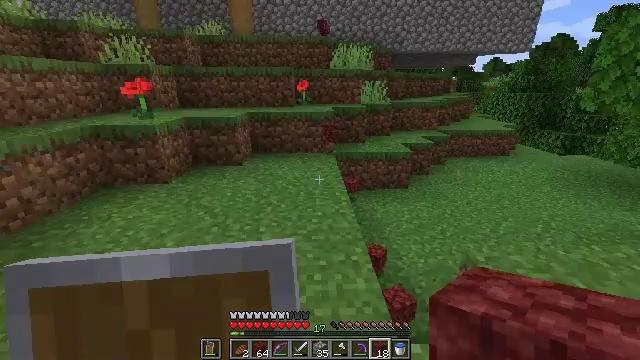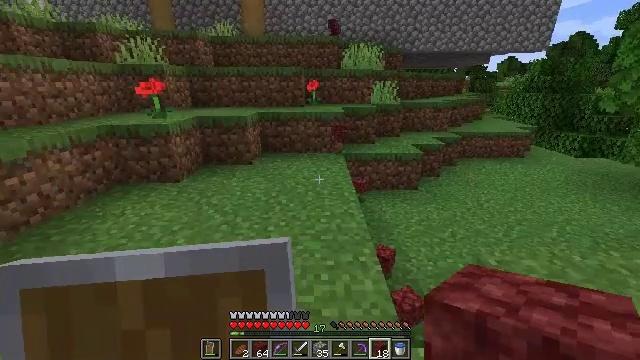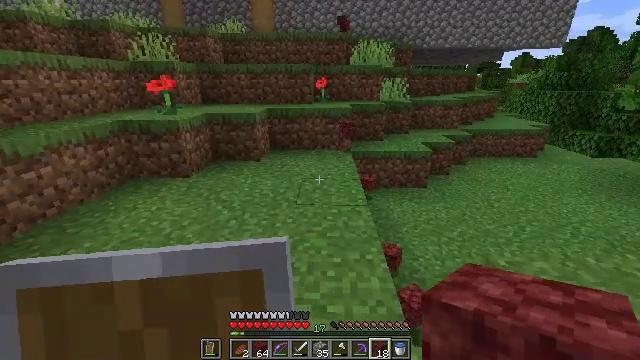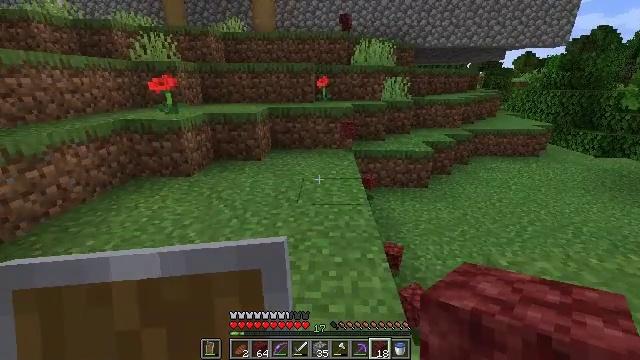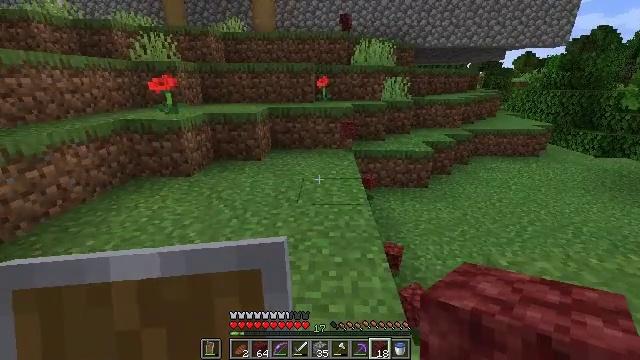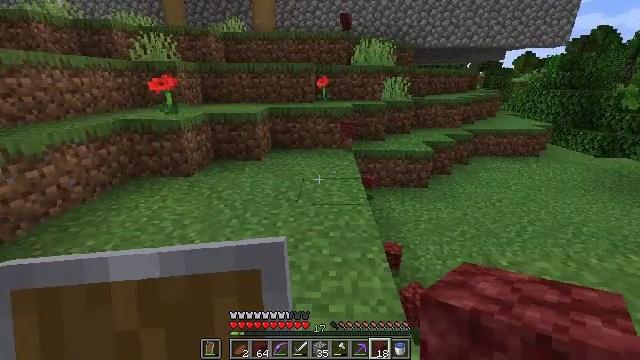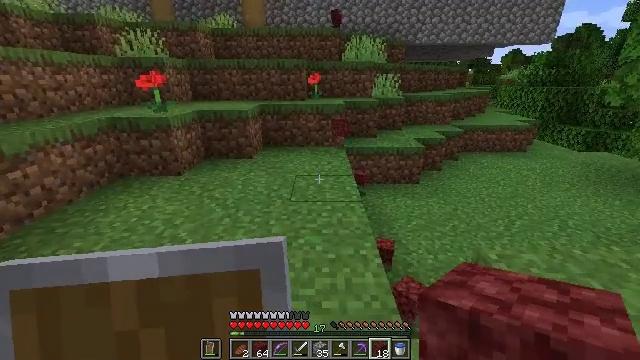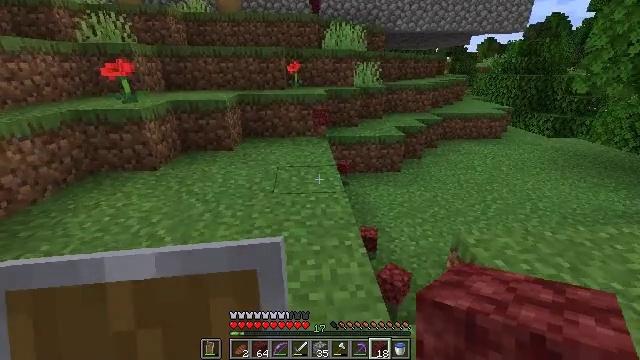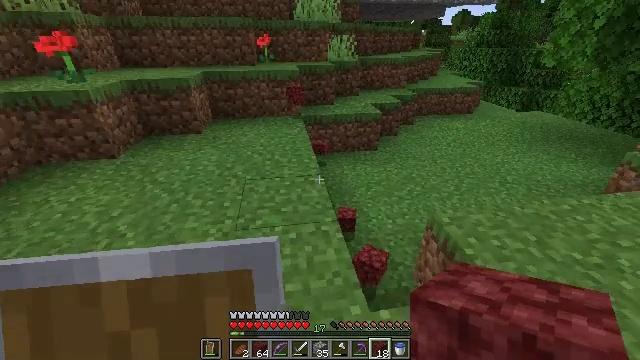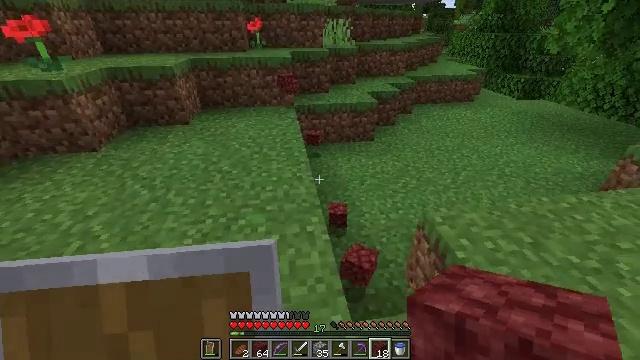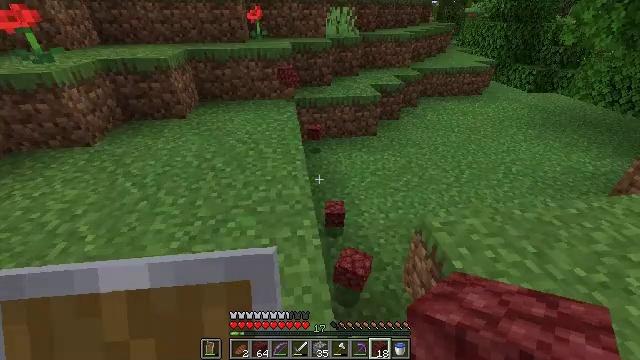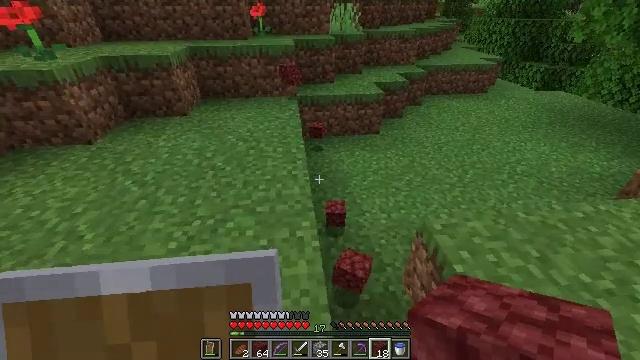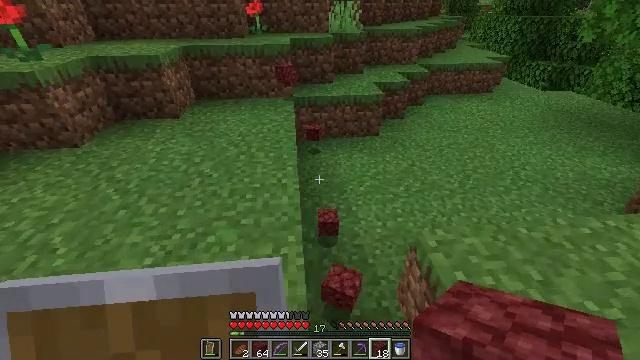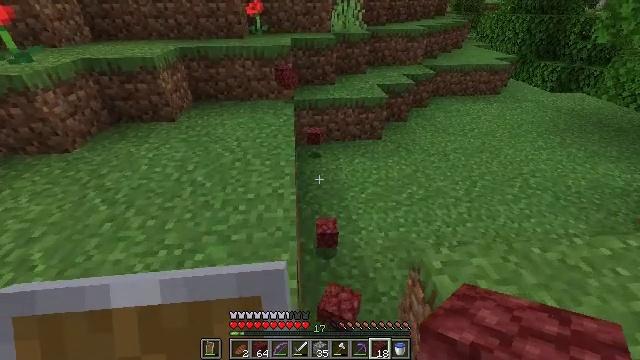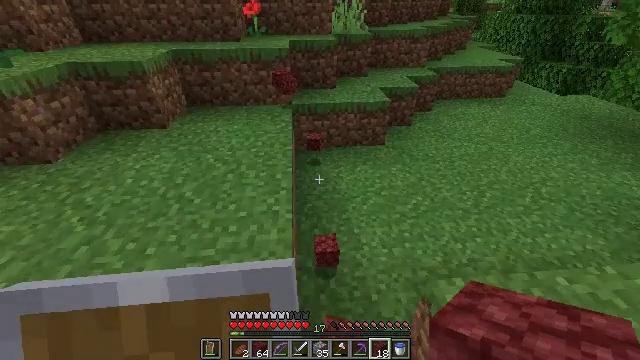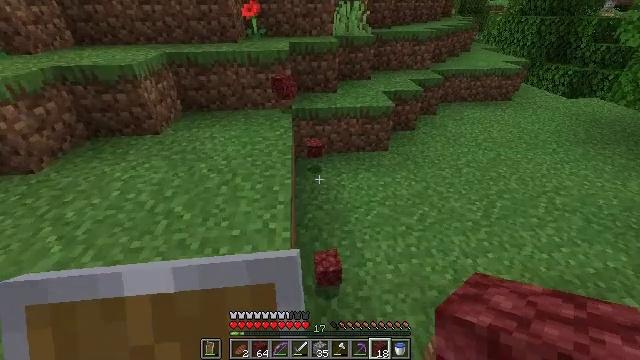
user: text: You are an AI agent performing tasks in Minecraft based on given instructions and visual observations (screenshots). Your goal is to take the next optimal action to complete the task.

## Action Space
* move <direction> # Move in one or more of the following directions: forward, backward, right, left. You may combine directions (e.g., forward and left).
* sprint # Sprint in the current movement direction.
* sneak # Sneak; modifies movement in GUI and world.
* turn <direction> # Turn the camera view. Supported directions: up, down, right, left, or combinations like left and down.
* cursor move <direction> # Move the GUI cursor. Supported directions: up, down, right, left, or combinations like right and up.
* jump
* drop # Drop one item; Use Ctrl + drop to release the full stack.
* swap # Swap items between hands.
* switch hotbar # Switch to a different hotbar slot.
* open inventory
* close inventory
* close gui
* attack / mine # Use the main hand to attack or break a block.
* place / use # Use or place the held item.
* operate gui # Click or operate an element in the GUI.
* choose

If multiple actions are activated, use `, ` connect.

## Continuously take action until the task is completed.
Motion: motion action
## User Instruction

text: Break the potato plant to gather potatoes.
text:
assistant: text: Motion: turn left
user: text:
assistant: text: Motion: turn left
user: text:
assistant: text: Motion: no_op
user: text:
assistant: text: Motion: no_op
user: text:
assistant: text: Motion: no_op
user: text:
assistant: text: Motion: turn right
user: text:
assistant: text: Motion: move forward, turn right and down
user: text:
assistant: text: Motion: move forward and move right, turn right and down
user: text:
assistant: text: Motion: move forward and move right, turn down
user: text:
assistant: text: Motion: move forward and move right, turn left and down
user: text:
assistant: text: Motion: move forward and move right
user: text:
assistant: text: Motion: move forward
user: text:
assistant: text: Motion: move forward
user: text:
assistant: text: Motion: move forward
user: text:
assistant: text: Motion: move forward
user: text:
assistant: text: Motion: move forward and move right
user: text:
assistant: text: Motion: move forward and move right
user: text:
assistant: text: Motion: move forward
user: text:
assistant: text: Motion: move forward
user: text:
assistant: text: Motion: move forward
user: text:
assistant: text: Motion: move forward, turn left
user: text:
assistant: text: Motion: move forward, turn left
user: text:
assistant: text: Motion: move forward, turn left
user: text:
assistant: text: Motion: move forward, turn left and up
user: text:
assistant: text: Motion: move forward, turn up
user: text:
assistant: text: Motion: move forward, turn up
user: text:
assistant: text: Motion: move forward, turn left and up
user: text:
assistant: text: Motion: move forward, turn up
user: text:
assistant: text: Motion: move forward, turn up
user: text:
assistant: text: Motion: move forward, turn up